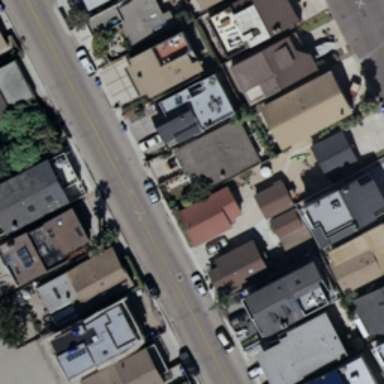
This is a dense residential area with houses and roads .